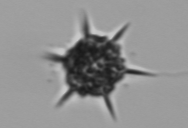
Label: Dictyocha